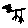
Label: bird